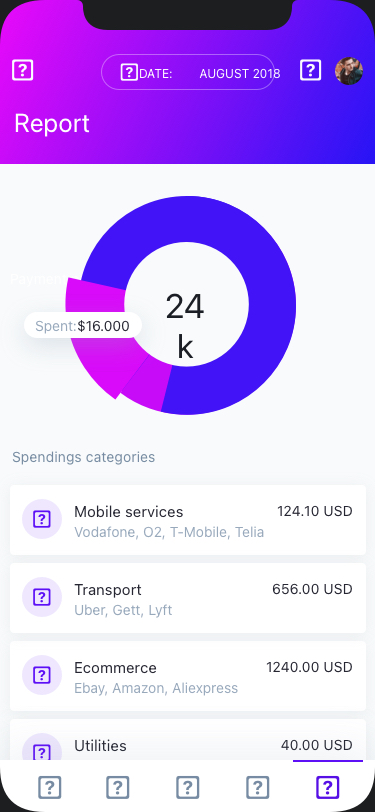
Text in this UI design:
Spendings categories
Payment providers

24k
$16.000
Spent: